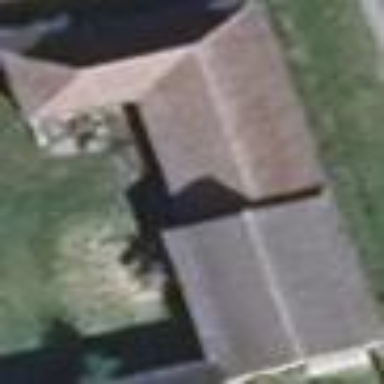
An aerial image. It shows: Shed building.